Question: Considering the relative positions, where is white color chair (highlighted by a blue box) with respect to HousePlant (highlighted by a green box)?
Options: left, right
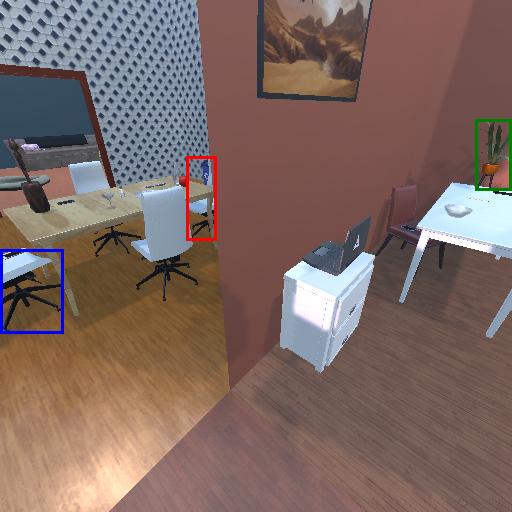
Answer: left